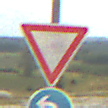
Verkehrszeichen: VorfahrtGewaehren
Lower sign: VorgeschriebeneFahrtrichtungLinks
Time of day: MorningAfternoon
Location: Outdoor (Beach)
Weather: PartlyCloudy
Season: NotSpecified
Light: Natural